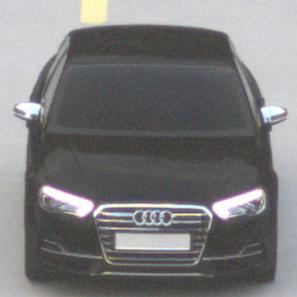
Make: Audi
Model: S3
Detailed model: 8V
Model produced from: 2013
Model produced until: 2020
Doors: 4
Color: black
Road condition: dry road
Daytime: sunrise or sunset
Contrast: low contrast